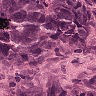
Metastatic tissue present: yes